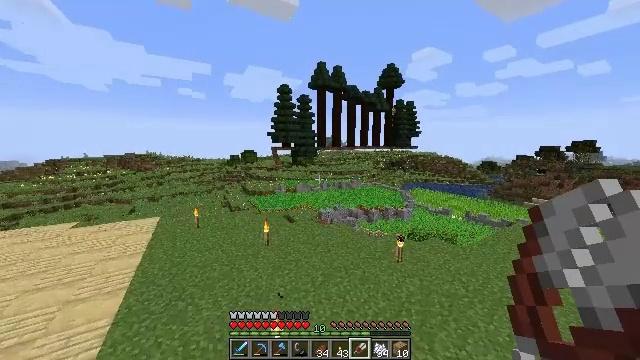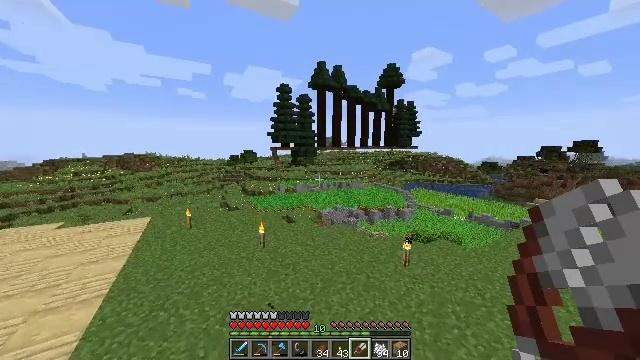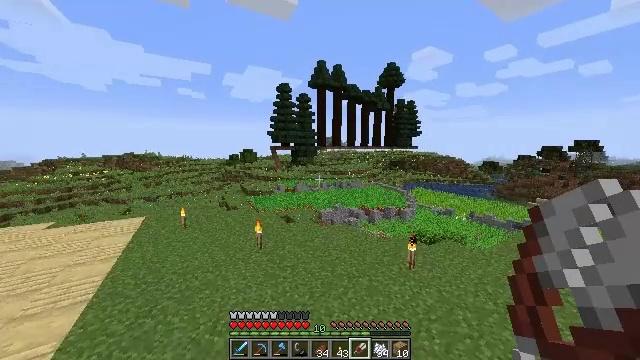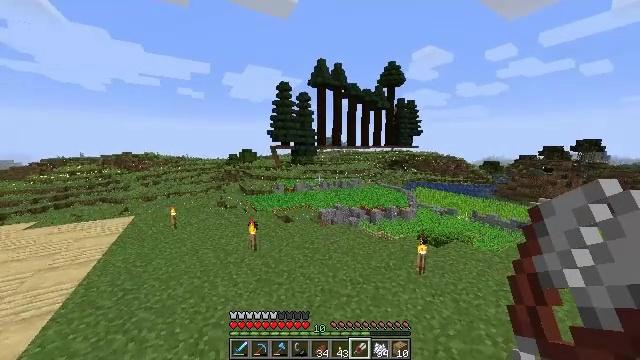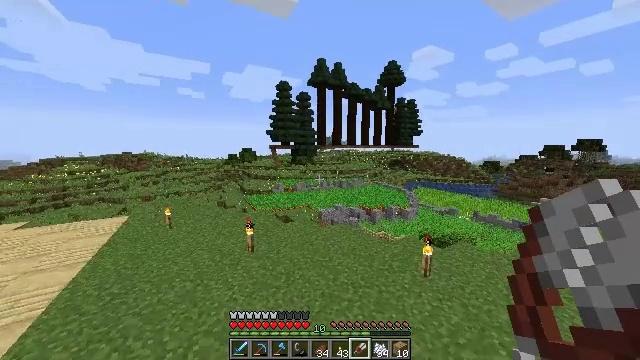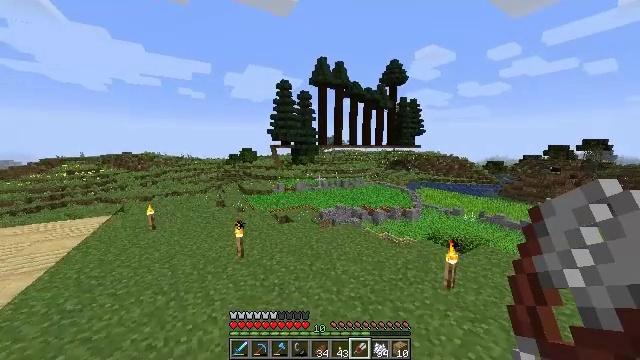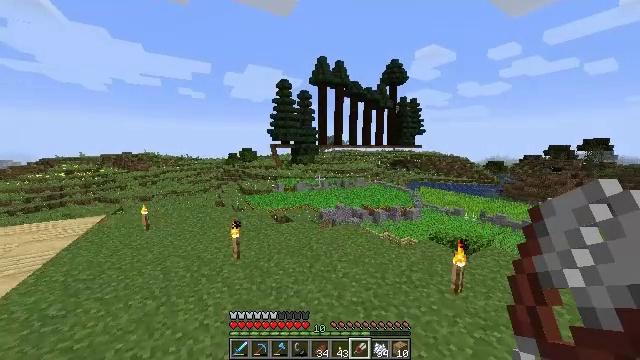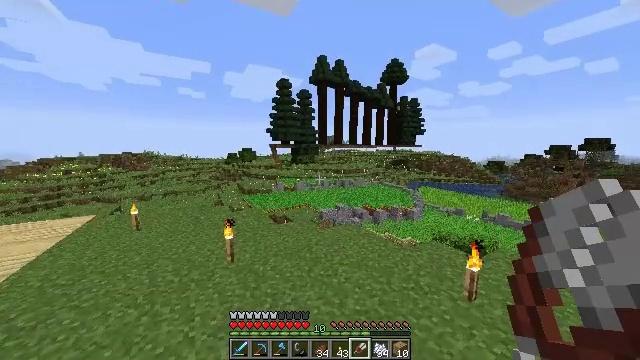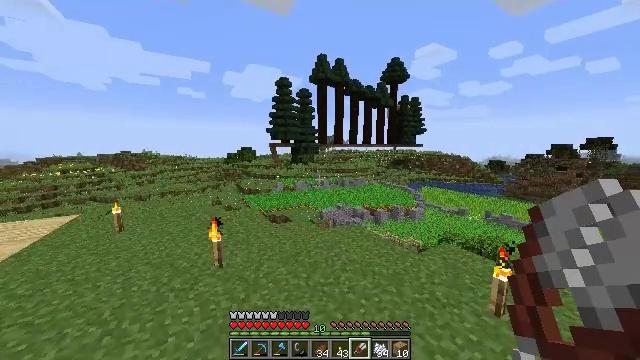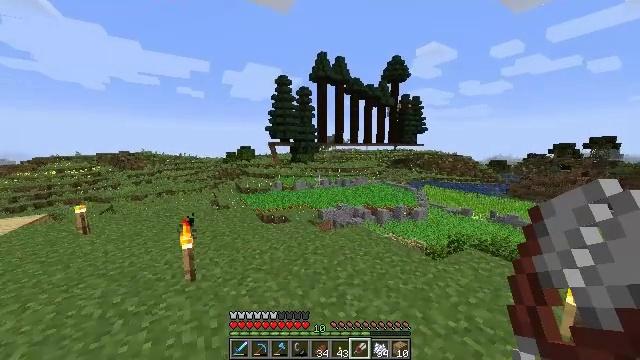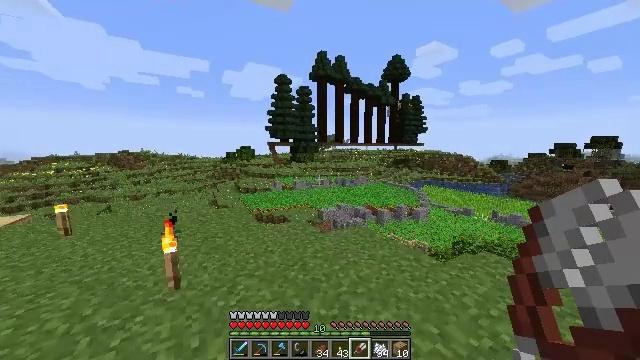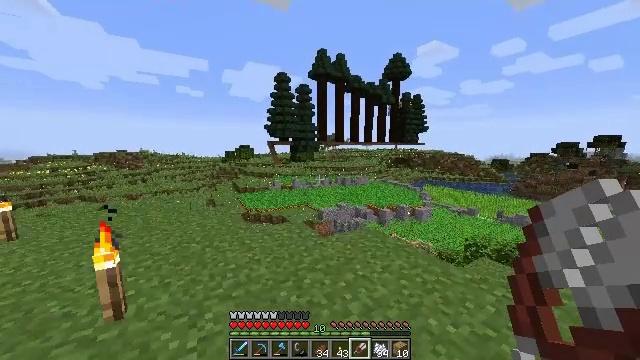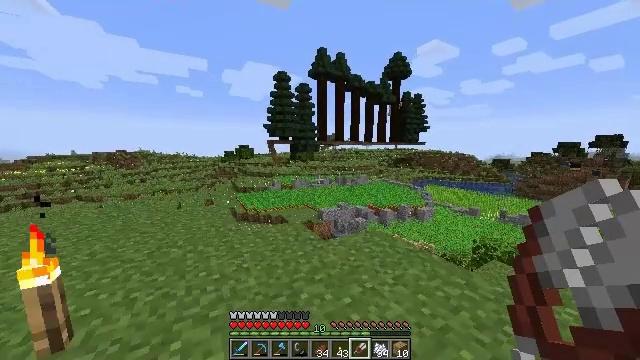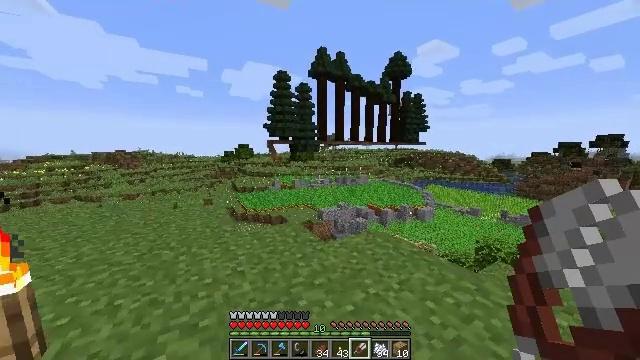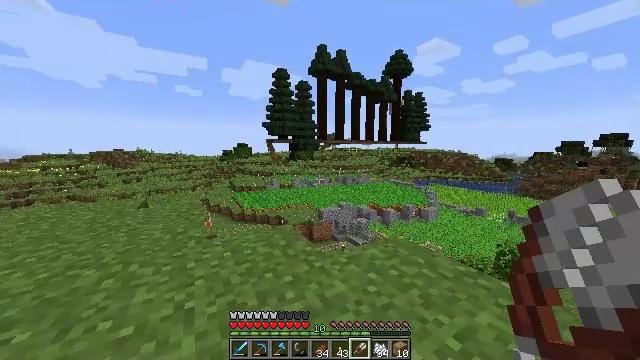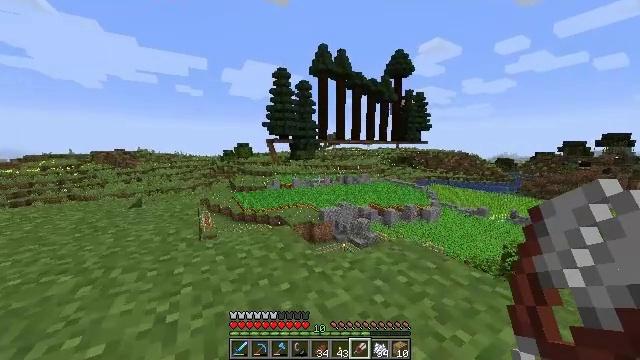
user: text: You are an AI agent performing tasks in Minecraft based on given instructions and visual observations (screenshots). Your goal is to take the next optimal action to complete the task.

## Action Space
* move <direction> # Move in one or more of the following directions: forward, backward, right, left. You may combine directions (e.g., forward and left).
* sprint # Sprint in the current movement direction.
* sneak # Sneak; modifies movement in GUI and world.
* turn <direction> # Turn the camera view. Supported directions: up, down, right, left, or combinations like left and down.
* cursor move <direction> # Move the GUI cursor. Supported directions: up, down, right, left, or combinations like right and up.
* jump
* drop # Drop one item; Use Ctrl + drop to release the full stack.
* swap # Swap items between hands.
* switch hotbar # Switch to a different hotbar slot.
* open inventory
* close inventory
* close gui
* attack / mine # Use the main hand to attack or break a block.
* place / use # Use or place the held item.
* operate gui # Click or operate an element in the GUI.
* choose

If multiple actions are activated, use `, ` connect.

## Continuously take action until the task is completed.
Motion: motion action
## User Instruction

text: Mine spruce leaves from the tree.
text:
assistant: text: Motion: move forward, sprint
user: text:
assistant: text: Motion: move forward, sprint
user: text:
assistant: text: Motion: move forward, sprint
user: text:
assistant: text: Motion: move forward, sprint
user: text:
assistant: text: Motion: move forward, sprint
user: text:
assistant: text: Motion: move forward, sprint
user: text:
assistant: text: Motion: move forward, sprint
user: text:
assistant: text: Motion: move forward, sprint
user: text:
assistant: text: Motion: move forward, sprint
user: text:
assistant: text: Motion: move forward, sprint
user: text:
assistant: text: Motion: move forward, sprint
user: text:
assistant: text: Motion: move forward, sprint
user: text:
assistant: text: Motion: move forward, sprint
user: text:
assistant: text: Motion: move forward, sprint
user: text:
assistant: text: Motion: move forward, sprint
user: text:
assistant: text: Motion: move forward, sprint
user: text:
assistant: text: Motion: move forward, sprint
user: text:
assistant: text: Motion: move forward, sprint
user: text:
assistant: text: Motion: move forward, sprint
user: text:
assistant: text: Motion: move forward, sprint
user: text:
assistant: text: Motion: move forward, sprint, jump
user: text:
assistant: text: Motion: move forward, sprint, jump
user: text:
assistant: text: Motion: move forward, sprint, jump
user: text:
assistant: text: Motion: move forward, sprint, jump
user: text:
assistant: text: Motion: move forward, sprint, jump
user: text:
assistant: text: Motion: move forward, sprint, jump
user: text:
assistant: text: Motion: move forward, sprint, jump
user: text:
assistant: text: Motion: move forward, sprint
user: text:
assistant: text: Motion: move forward, sprint
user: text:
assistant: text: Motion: move forward, sprint